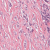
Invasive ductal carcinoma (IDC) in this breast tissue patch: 1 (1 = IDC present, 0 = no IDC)